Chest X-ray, PA view. Patient: 46 years old, sex M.
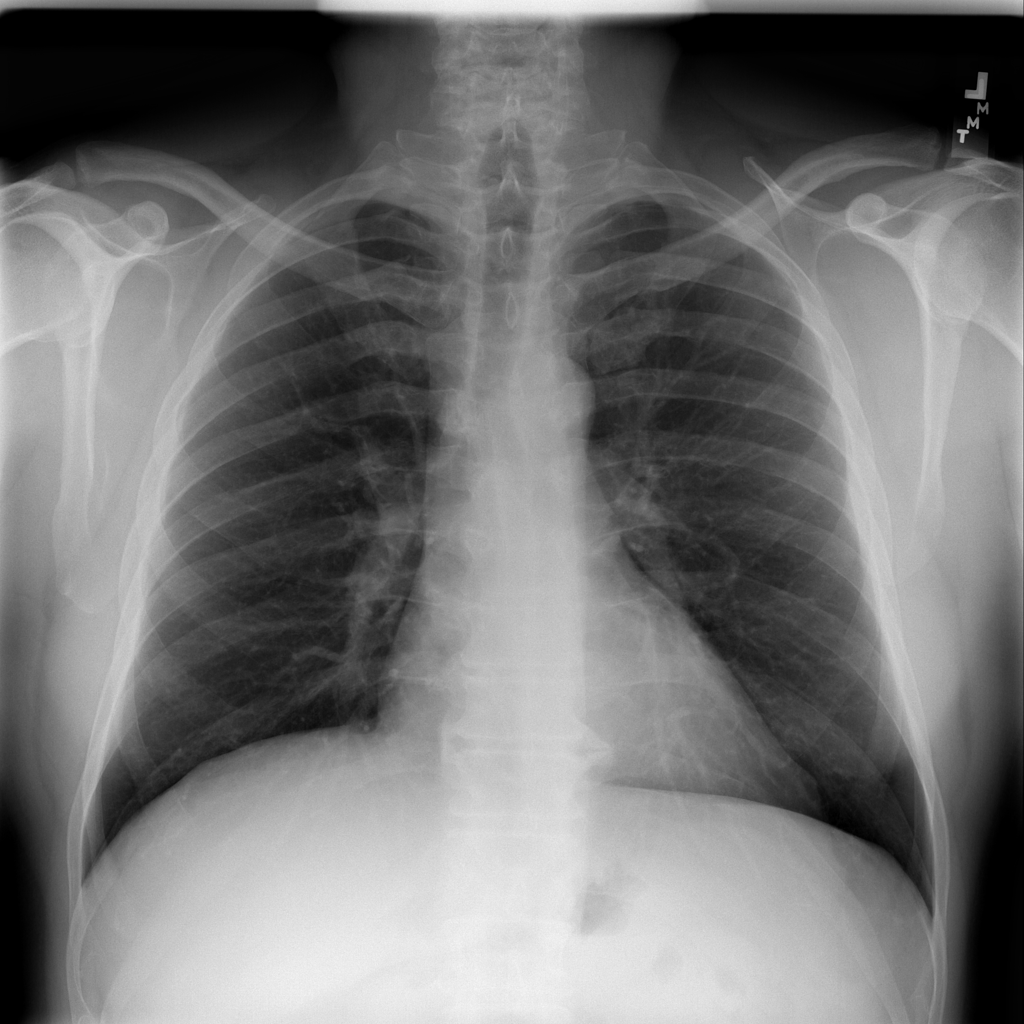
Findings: No Finding